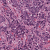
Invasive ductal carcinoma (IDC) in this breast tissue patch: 1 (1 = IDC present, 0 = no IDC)